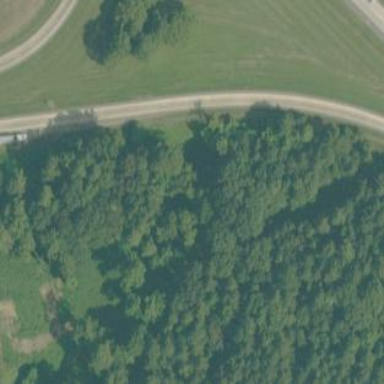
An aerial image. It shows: Mixed woodland with variety of leaf types and cycles.